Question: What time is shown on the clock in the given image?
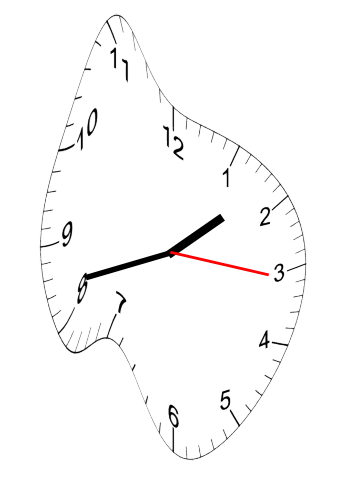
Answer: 01:42:16